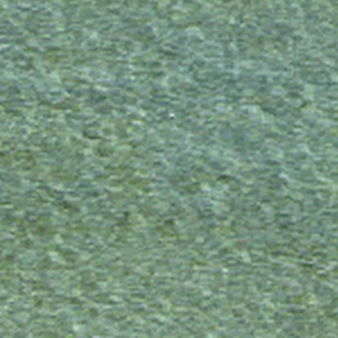
Label: other